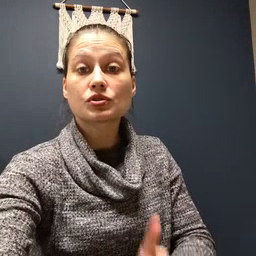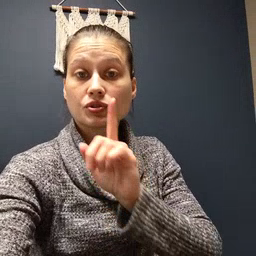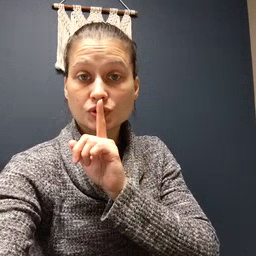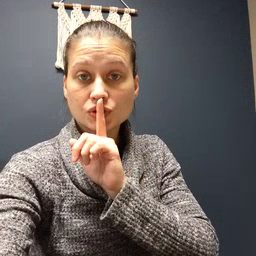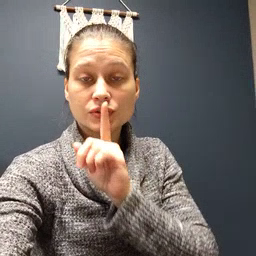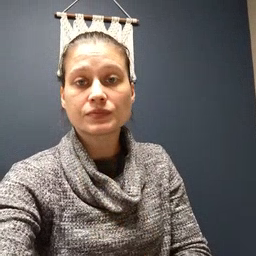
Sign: shhh